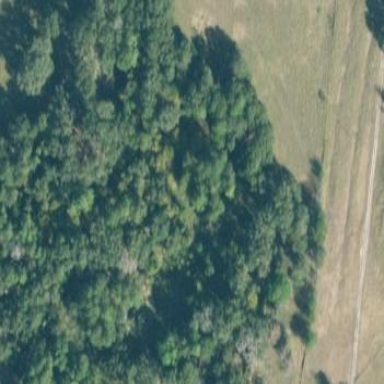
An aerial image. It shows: Mixed woodland area with various types of leaves.